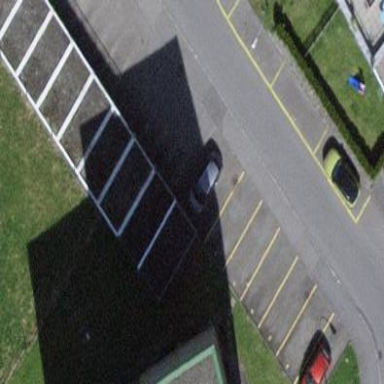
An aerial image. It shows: Parking area with surface.